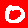
Digit: 0